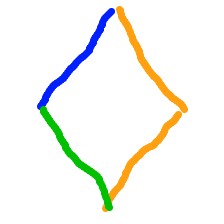
Shape: rhombus